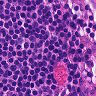
Metastatic tissue present: no